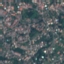
Land use / land cover: Residential